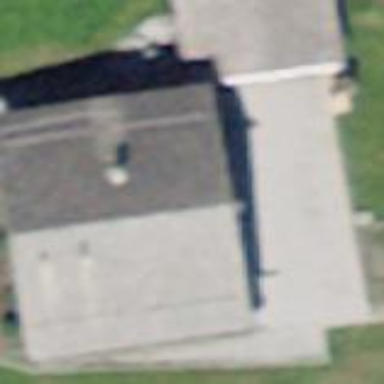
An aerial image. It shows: Building with tiled roof.